Interaction volume radius: 10 \u00c5
Interaction volume height: 20 \u00c5
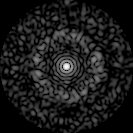
Disorder parameter: 0.8264